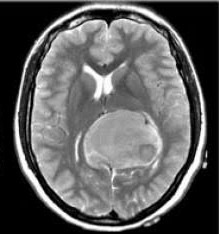
Label: meningioma